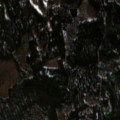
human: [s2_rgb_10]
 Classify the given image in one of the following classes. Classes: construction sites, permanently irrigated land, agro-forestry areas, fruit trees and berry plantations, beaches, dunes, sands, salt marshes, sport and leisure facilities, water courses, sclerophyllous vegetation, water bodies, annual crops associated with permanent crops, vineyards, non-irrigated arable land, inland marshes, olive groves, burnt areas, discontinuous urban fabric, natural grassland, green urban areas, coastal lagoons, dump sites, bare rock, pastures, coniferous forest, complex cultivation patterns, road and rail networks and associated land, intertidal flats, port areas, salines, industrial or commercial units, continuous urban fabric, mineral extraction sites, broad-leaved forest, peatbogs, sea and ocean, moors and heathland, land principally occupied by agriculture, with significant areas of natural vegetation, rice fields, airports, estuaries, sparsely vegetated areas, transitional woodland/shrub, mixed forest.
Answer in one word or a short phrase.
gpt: coniferous forest, mixed forest, transitional woodland/shrub